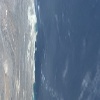
Label: water